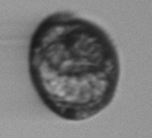
Label: Margalefidinium